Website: home-depot
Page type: billing-address
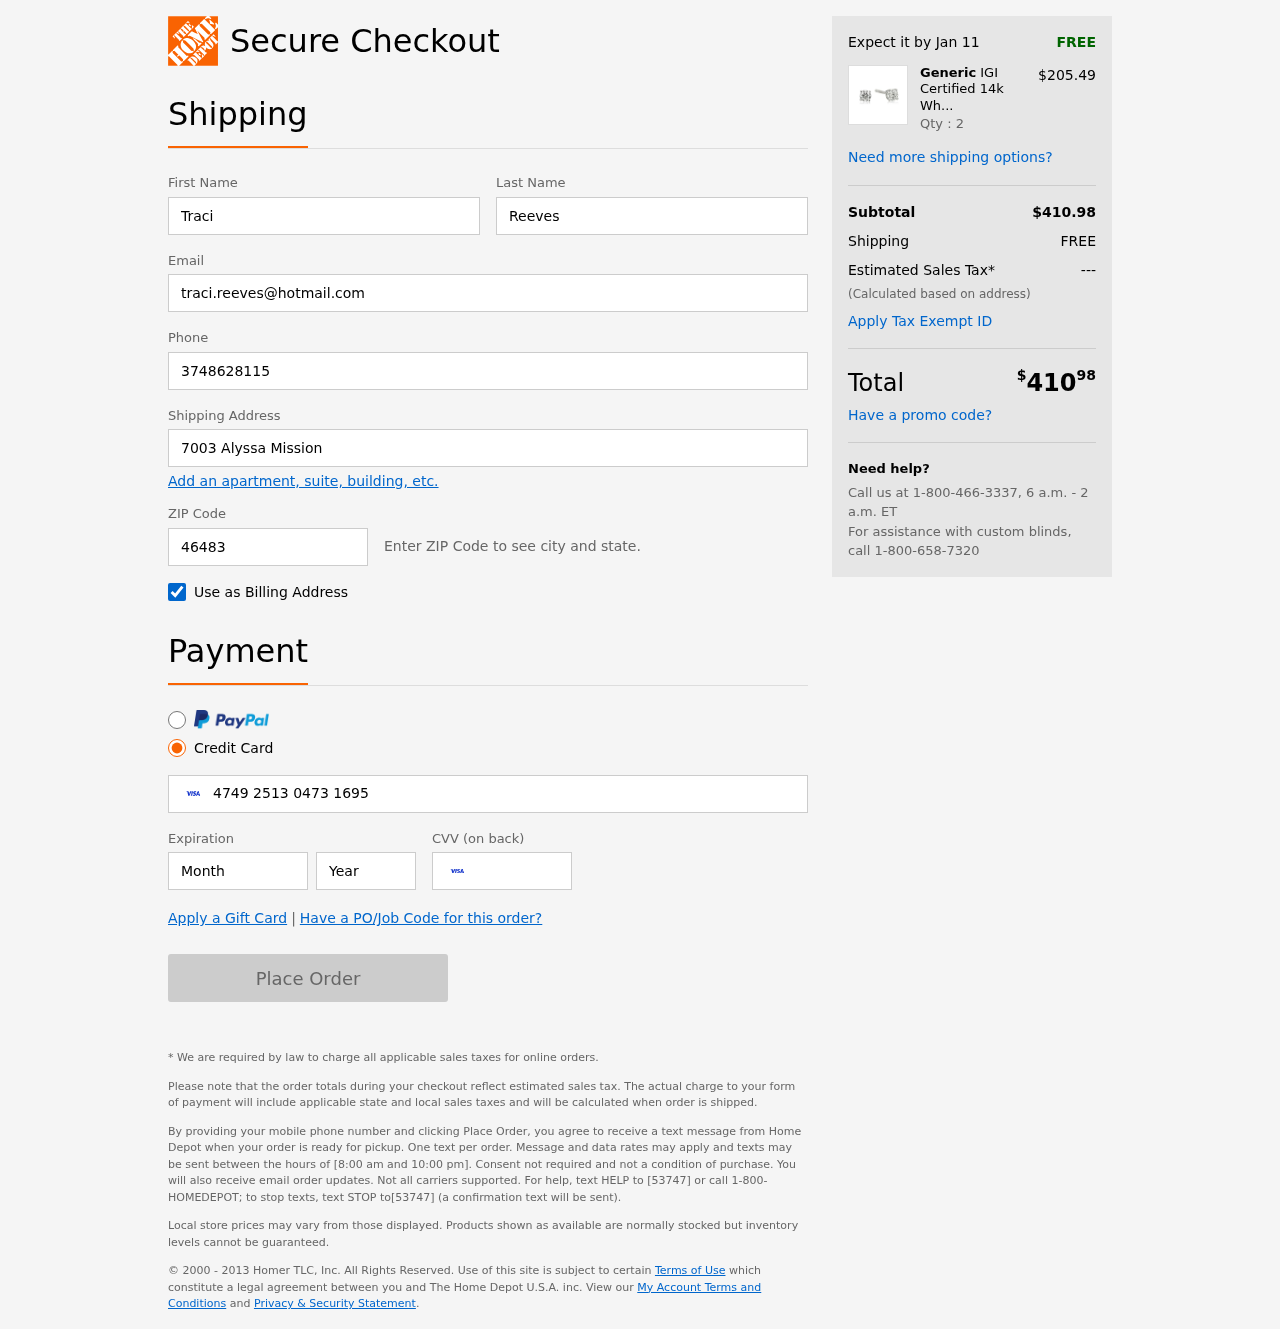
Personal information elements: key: PII_FIRSTNAME
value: Traci
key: PII_LASTNAME
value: Reeves
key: PII_EMAIL
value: traci.reeves@hotmail.com
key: PII_PHONE
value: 3748628115
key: PII_STREET
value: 7003 Alyssa Mission
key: PII_POSTCODE
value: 46483
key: PII_CARD_NUMBER
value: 4749 2513 0473 1695
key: PII_CARD_EXPIRY_MONTH
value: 02
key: PII_CARD_CVV
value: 481
Product elements: key: PRODUCT1_BRAND
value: Generic
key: PRODUCT1_NAME
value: IGI Certified 14k White Gold Round-Cut Diamond Studs (1/4 cttw, H-I Color, I1 Clarity)
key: PRODUCT1_PRICE
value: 205.49
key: PRODUCT1_QUANTITY
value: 2
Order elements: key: ORDER_DELIVERY_DATE
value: Jan 11
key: ORDER_SUBTOTAL
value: $410.98
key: ORDER_SHIPPING_COST
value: FREE
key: ORDER_TAX
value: ---
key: ORDER_TOTAL2
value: $41098